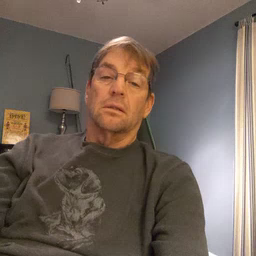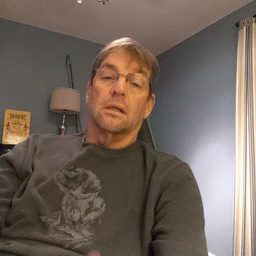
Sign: empty